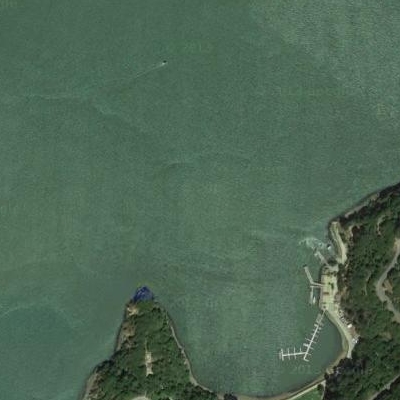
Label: dRiverLake